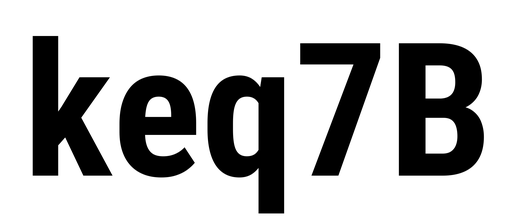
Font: Roboto_Condensed_Bold